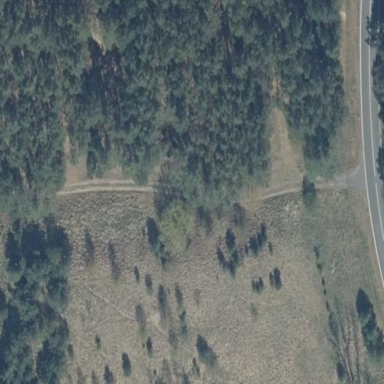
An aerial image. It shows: Landscape covered with heath.